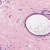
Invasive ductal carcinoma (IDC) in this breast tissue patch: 1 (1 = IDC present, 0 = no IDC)